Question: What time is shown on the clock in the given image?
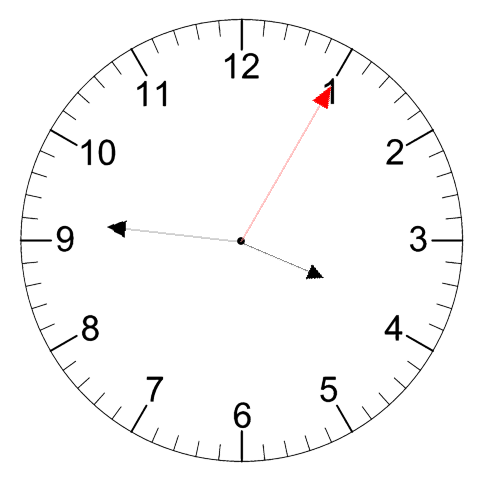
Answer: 03:46:05